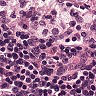
Metastatic tissue present: no